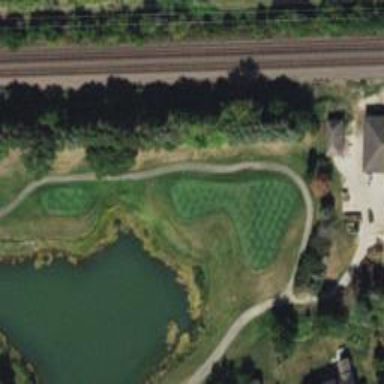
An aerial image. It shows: Golf cartpath that is also road path.